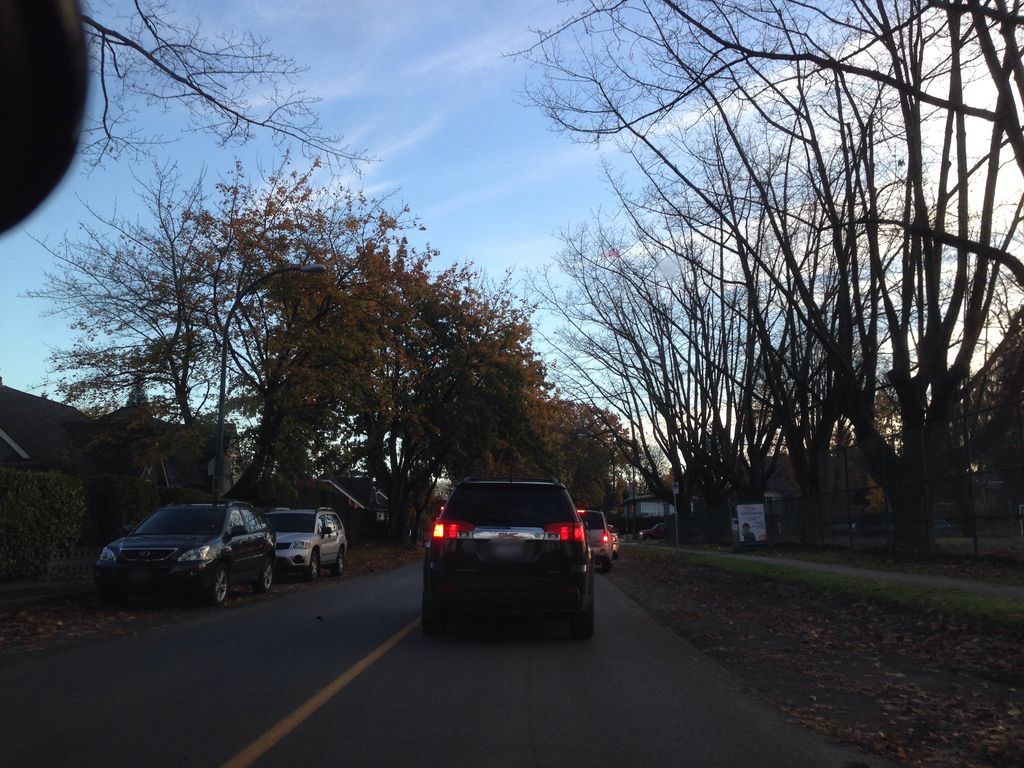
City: vancouver